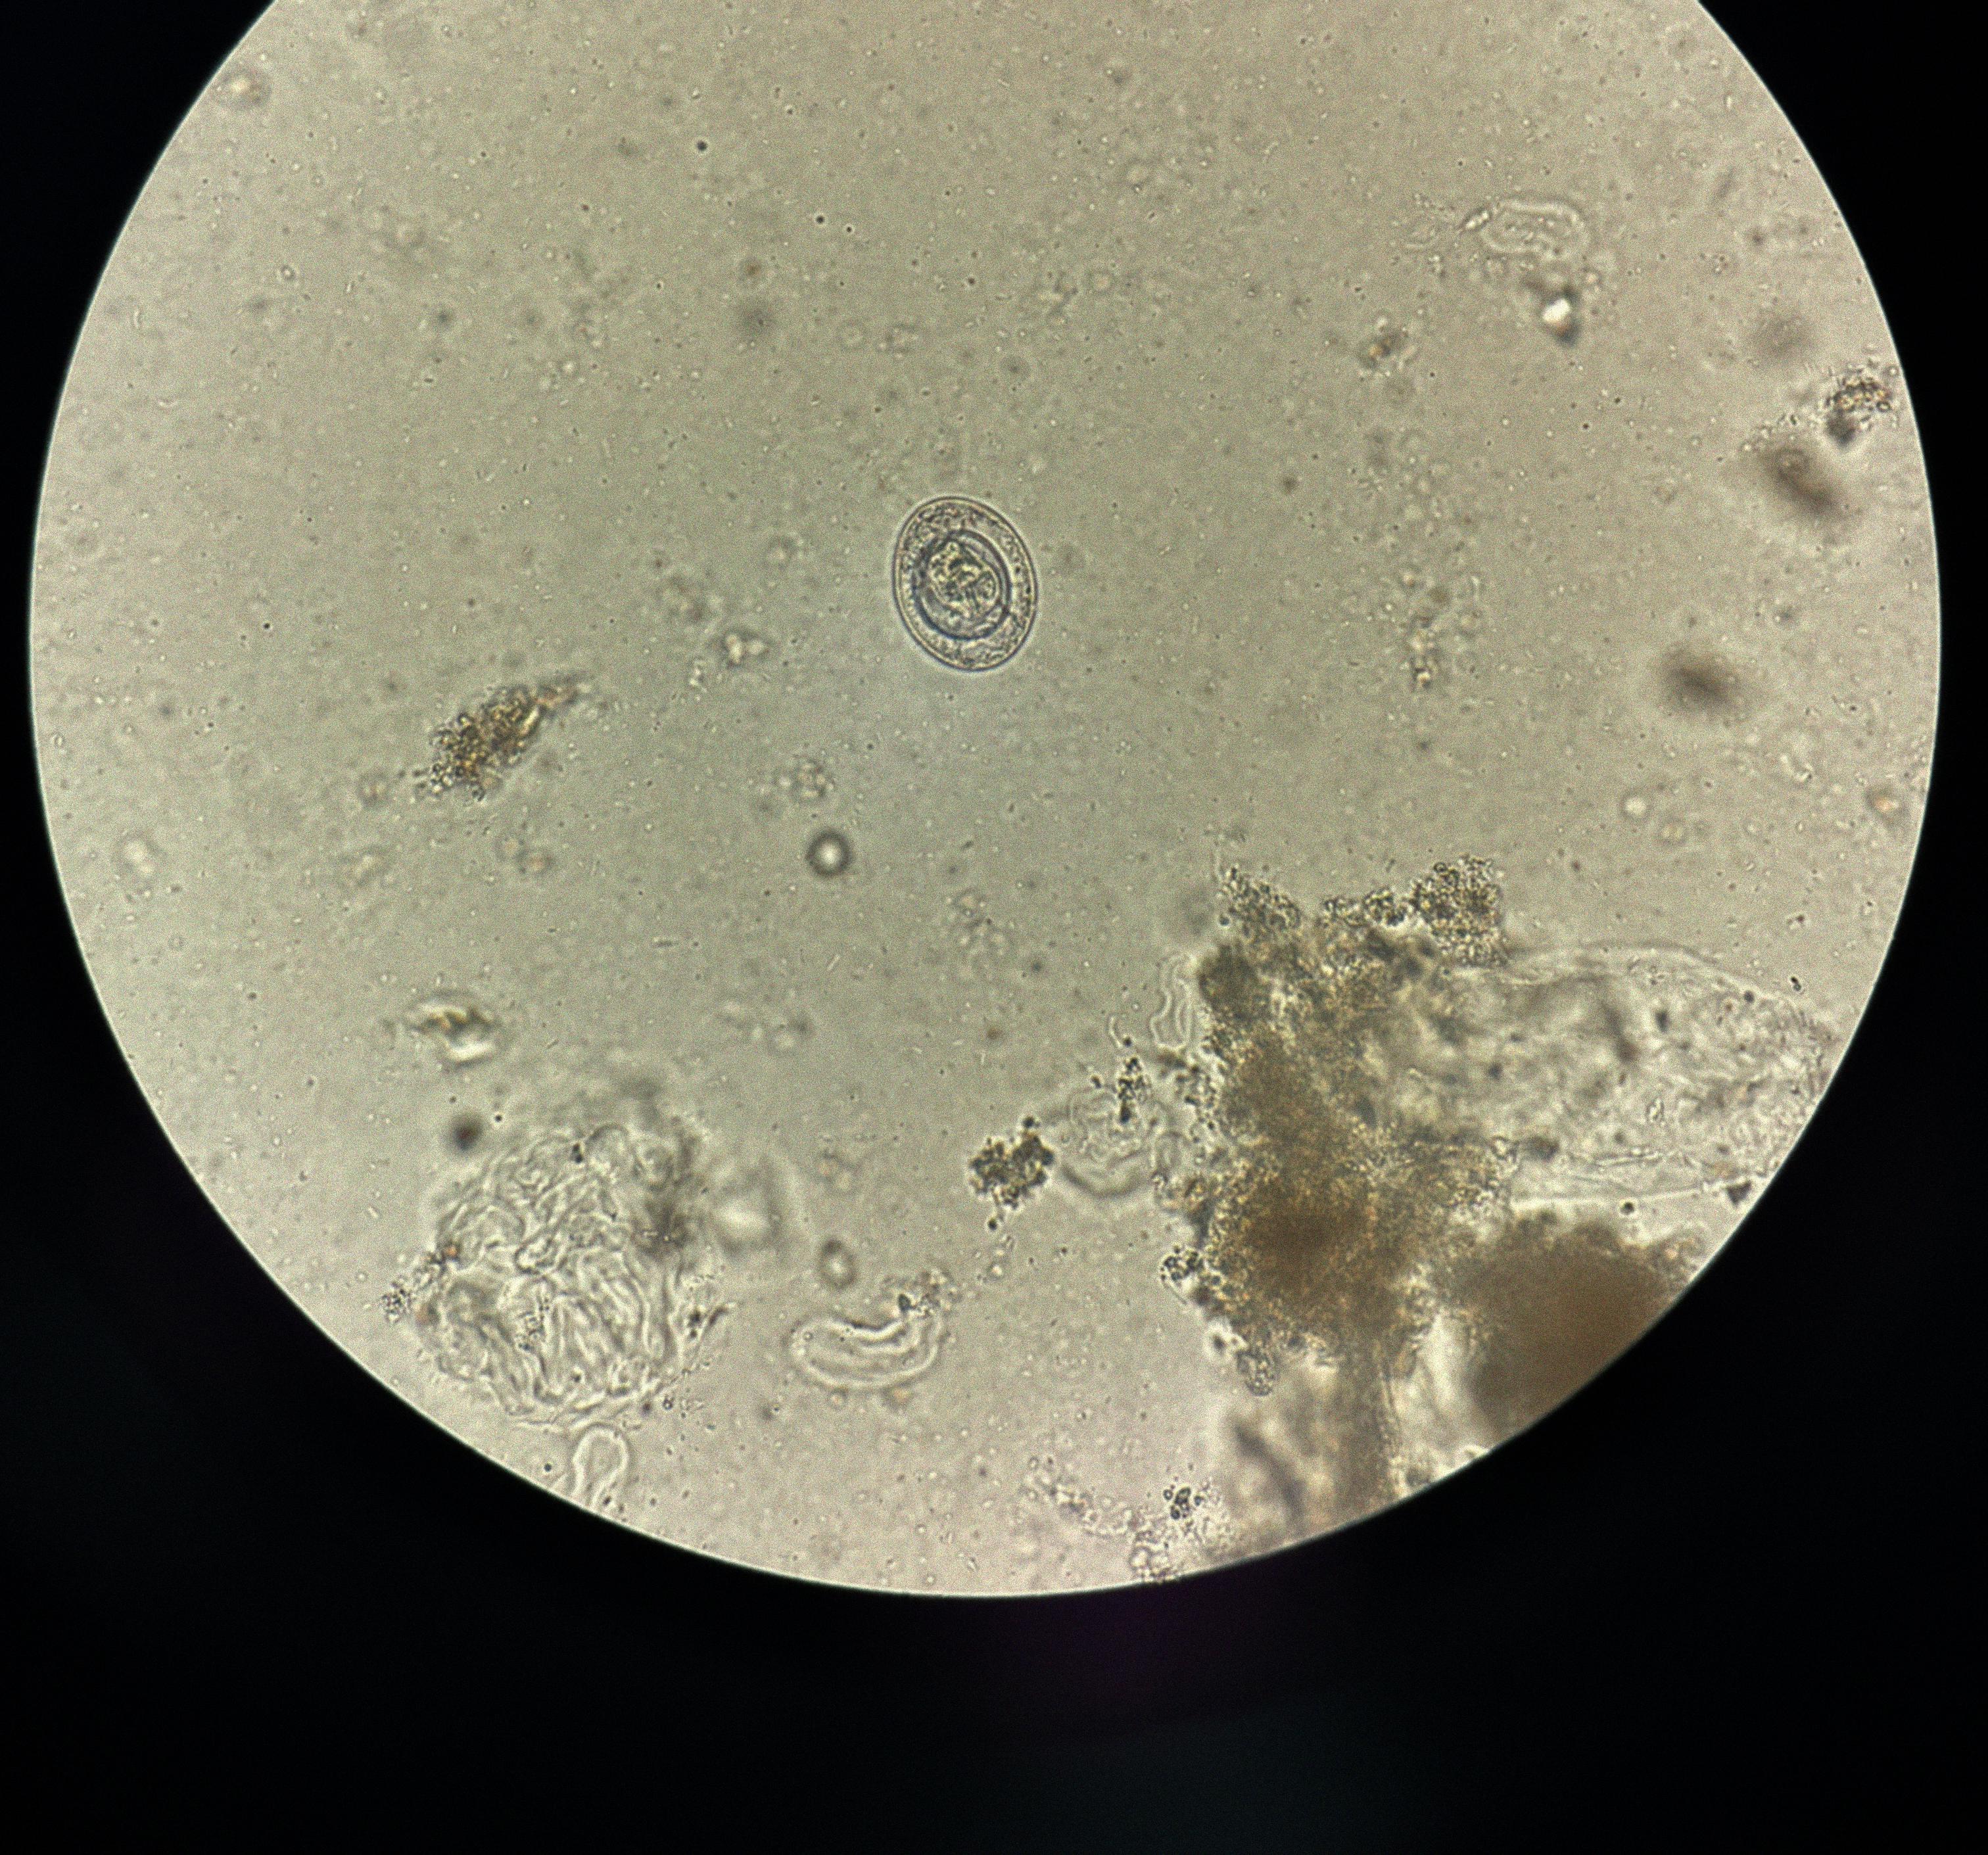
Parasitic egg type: Hymenolepis nana